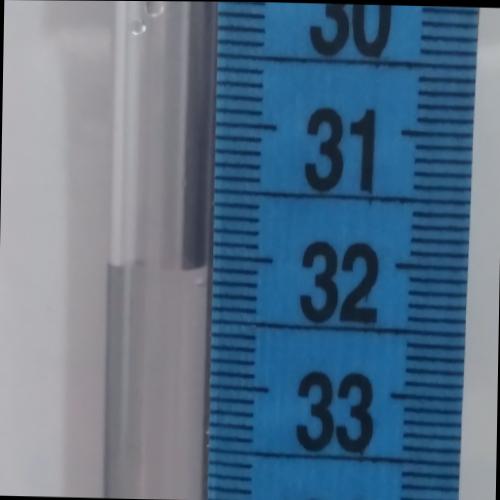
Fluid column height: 32.1 cm